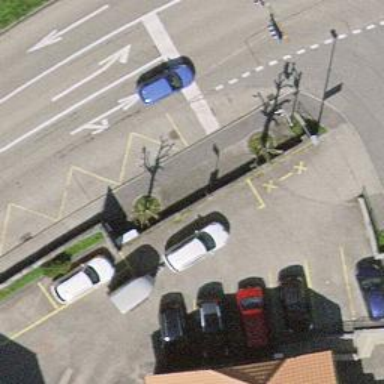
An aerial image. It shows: Bus stop with platform for public transport.